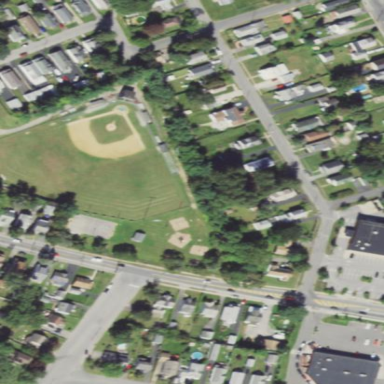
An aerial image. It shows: Baseball pitch for leisure land.